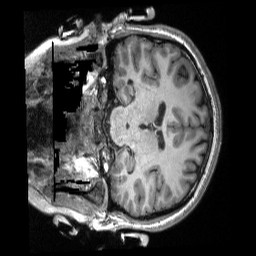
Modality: T1w
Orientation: coronal
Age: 19
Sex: female